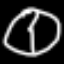
Label: clock